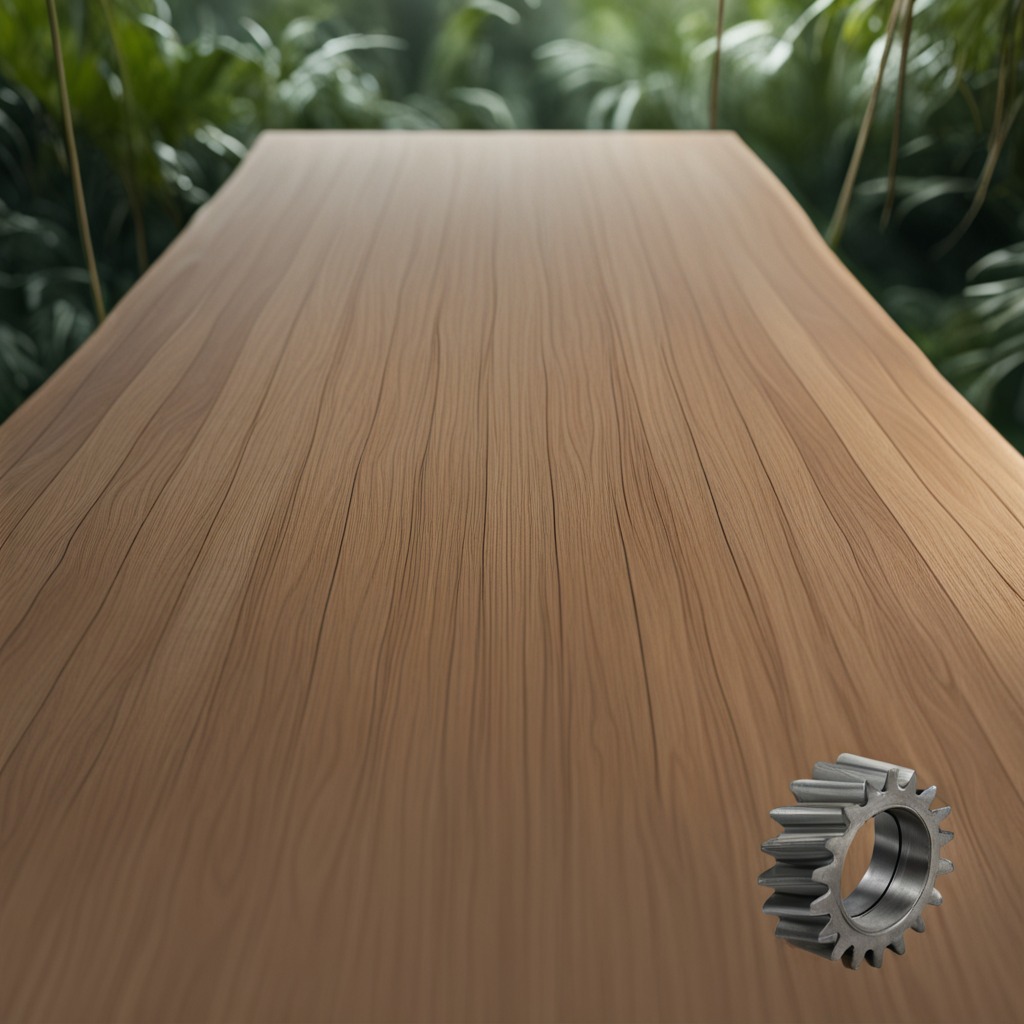
A steel gear with teeth is lying on a wooden table inside a jungle field workshop tent humid ambient light worn but